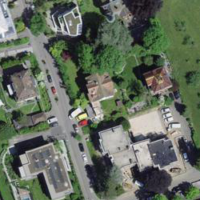
EUNIS habitat code: 54
Species observed at this site:
Viola riviniana
Podarcis muralis
Gonepteryx rhamni
Sciurus vulgaris
Dendrocopos major
Lasiommata megera
Fringilla coelebs
Apis mellifera
Buteo buteo
Aeshna cyanea
Vespa crabro
Erithacus rubecula
Milvus migrans
Turdus pilaris
Phoenicurus ochruros
Garrulus glandarius
Aglais urticae
Sympetrum striolatum
Falco tinnunculus
Ficedula hypoleuca